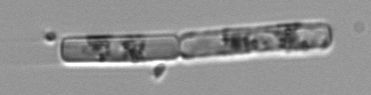
Label: Guinardia_delicatula